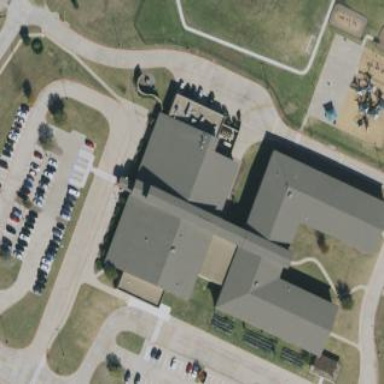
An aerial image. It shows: School.